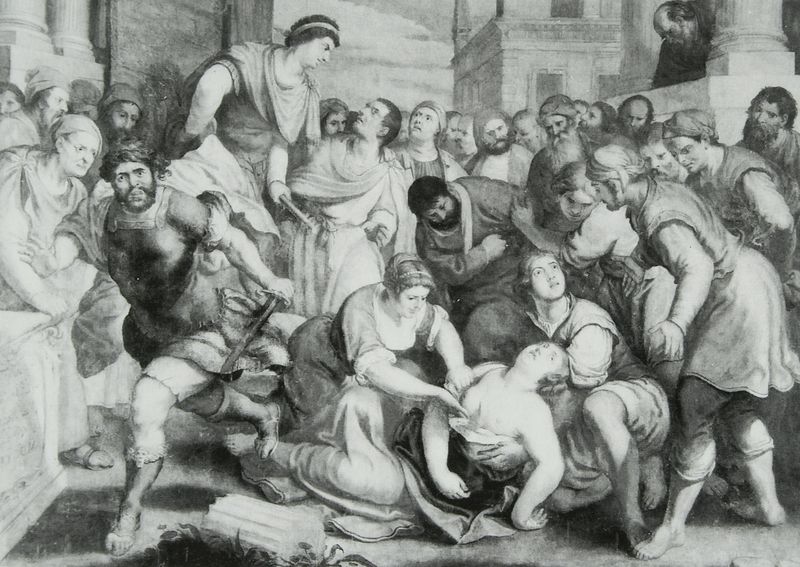
Titel: Tod der Virginia
Künstler: Johann Matthias Kager
Standort: Augsburg
Institution: Städtische Kunstsammlungen
Schlagwörter: akt, gemälde, gruppe, himmel, kampf, mann, nackt, schatten, umhang, weiß, wolken, wunde, frauen, menschen, sand, stadt, ausschnitt, brust, busen, fenster, frau, grau, haar, kleid, kleider, licht, männer, schwarz, skizze, strasse, szene, säule, säulen, zeichnung, blick, gebäude, gras, haus, rasen, wiese, wolke, malerei, masse, menge, bart, gesichter, mützen, architektur, bibel, blicke, bärtig, entsetzen, falten, messer, mord, sockel, stirnband, tod, tot, trauer, bild, diskutieren, schauen, erde, häuser, kirche, boden, gewand, haare, mantel, tücher, gewänder, pflanze, krone, bauern, stock, beine, kopfbedeckung, bein, brüste, liegen, fassade, italien, ort, schuhe, stab, zuschauer, laufen, graphik, platz, haarband, angst, kaiser, könig, soldaten, detail, glatze, sandalen, entkleiden, faltenwurf, podest, liegend, fallen, gewächs, flucht, barfuss, antike, krank, aufruhr, glatzen, druck, schwarzweiss, radierung, stich, schwert, schwerter, streit, uniform, waffen, soldat, tote, waffe, auflauf, fliehen, getümmel, hektik, lauf, panik, rennen, helm, herrscher, schuh, menschenmenge, rüstung, rom, römer, sandale, mensche, sterben, antik, hilfe, massaker, toga, sage, dolch, sturz, mönch, menschengruppe, gemenge, marktplatz, umhänge, tempel, macht, opfer, fresko, basis, aufregung, verwundete, tunika, ohnmacht, gefallen, mörder, helfen, bauten, stürzen, legende, trösten, michelangelo, verbrechen, vorzeichnung, vorstudie, togas, tunikas, kanelliert, kanellur, menschenauflauf, imperator, biblische szene, bibelszene, verurteilung, rangelei, täter, weglaufen, meuchelmord, rennt, stdt, egge, roller, kümmern, aufständige, eklat, flüchtender, fucht, gaffer, nach dem urteil, ermordet, buaten, blosse brust, stüste, häzuser, aufruh, himmel schwarz, muskelpanzer